Aerial crown-view tile of a tropical tree (Barro Colorado Island, Panama), acquired 20250715:
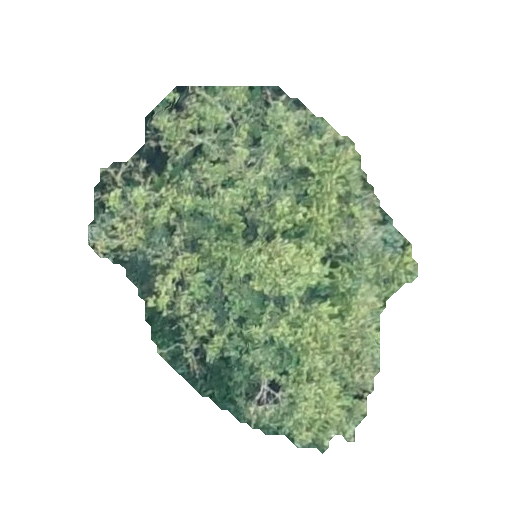
Species: Luehea seemannii
GBIF accepted scientific name: Luehea seemannii
Crown area: 116.425 m²